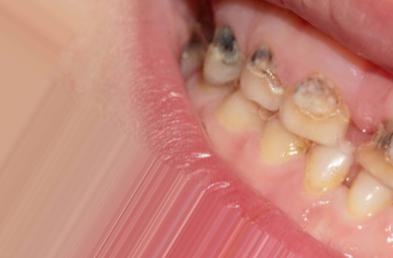
Condition: Caries